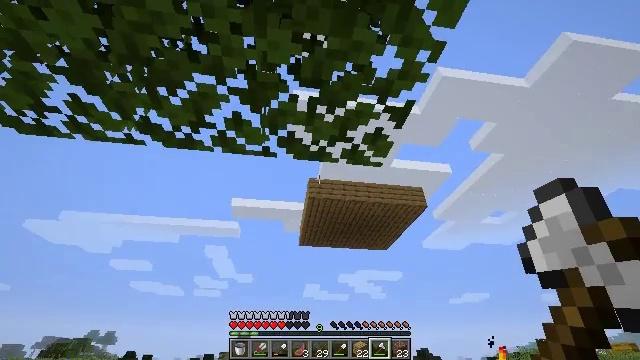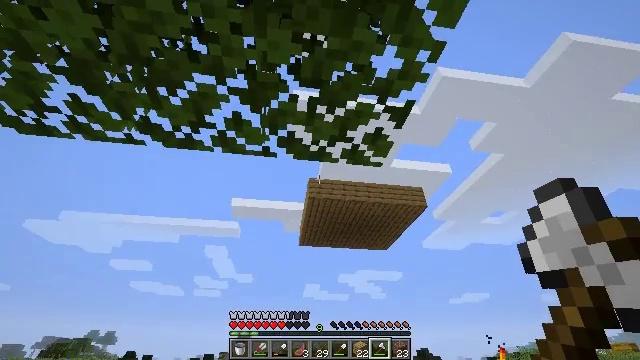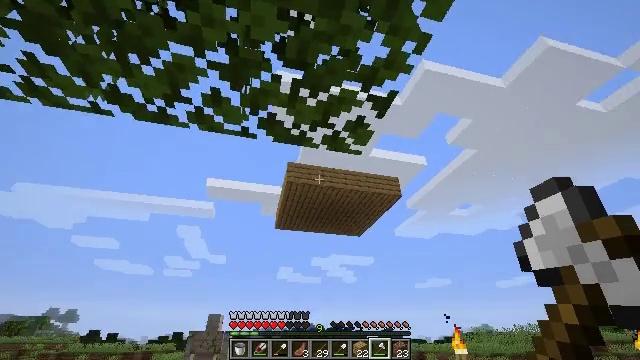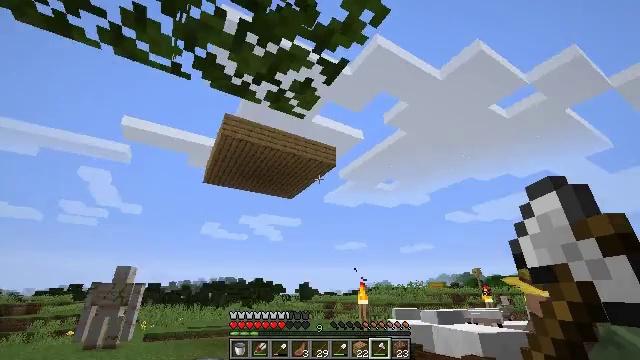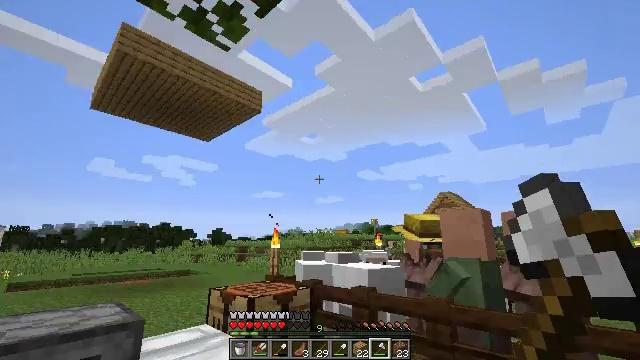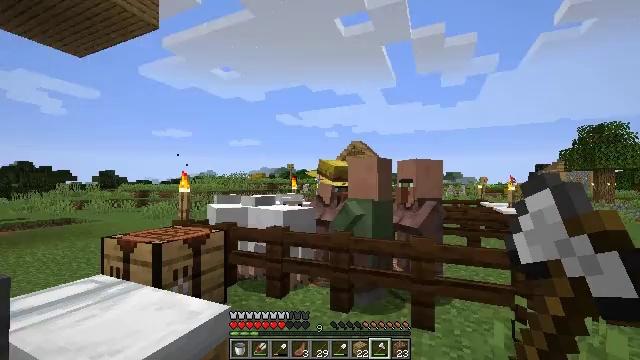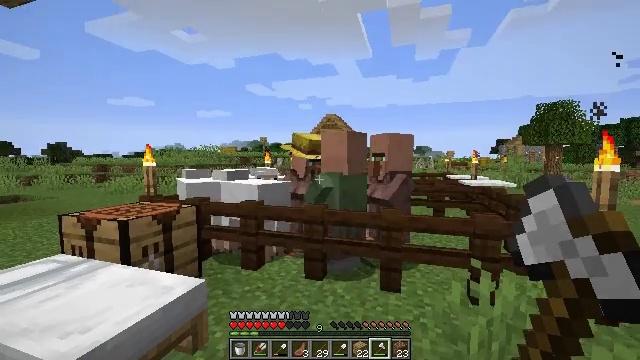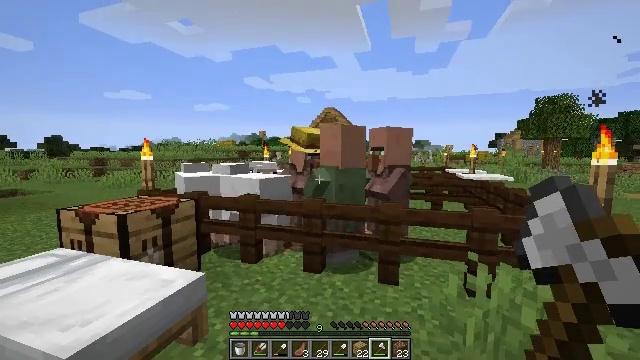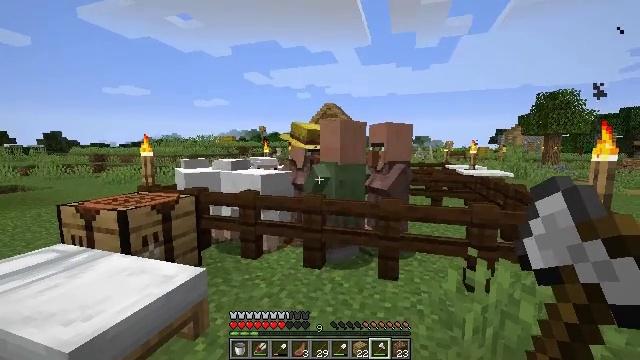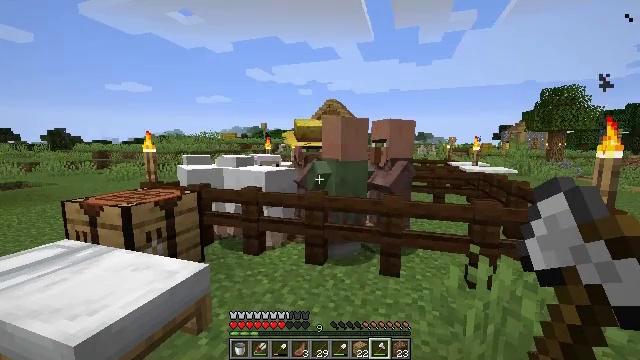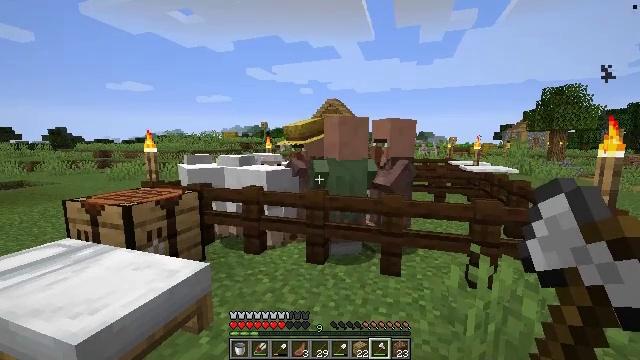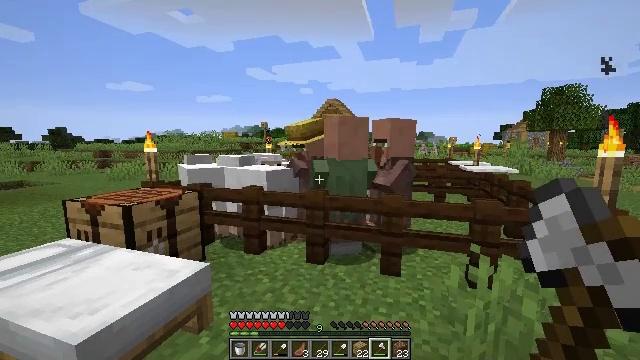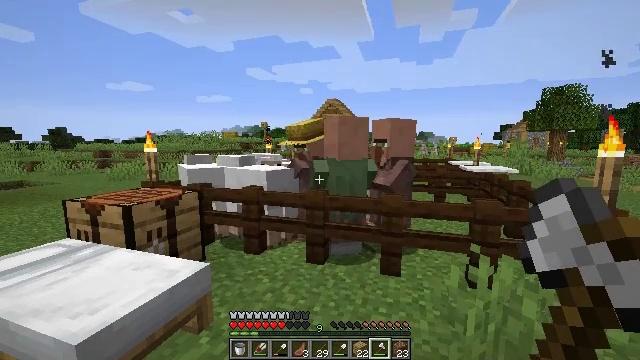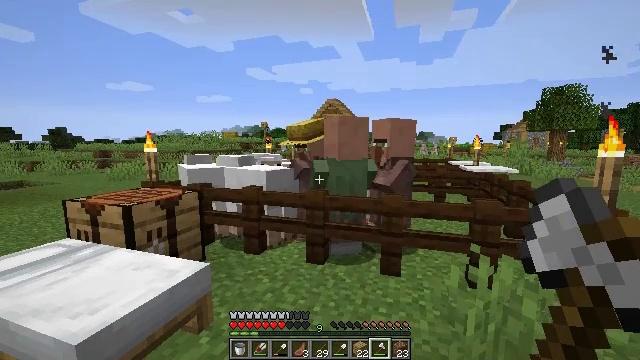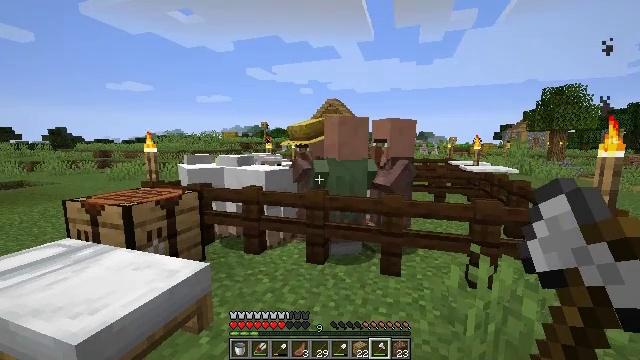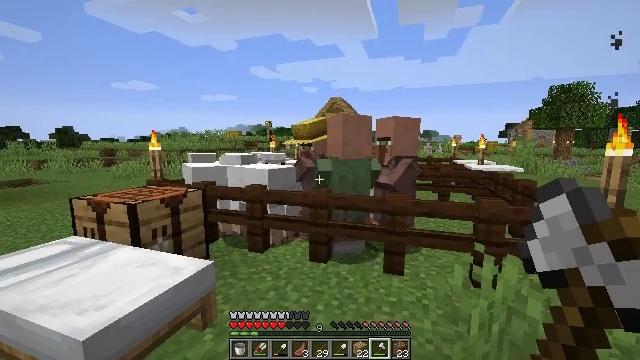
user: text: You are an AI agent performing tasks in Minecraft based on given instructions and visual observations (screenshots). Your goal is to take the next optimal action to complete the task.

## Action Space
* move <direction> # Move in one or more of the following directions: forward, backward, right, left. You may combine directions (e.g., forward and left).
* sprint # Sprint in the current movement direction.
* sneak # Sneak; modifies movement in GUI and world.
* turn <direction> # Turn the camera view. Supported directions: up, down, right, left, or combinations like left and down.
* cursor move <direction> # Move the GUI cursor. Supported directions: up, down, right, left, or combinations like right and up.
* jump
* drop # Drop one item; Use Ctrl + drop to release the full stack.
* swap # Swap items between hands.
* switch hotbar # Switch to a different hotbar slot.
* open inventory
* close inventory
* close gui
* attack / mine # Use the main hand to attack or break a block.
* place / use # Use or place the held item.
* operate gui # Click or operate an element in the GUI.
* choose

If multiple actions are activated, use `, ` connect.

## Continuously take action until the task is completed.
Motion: motion action
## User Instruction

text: Gather materials from the dark oak fence.
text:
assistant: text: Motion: no_op
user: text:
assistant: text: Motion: turn right and down
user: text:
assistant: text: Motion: turn right and down
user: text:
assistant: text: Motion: turn right and down
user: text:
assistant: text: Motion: turn right and down
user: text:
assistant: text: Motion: turn right and down
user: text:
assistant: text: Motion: turn down
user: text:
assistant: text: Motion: no_op
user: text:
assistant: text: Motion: no_op
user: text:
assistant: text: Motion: no_op
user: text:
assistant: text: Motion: no_op
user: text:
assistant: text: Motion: no_op
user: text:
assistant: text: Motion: no_op
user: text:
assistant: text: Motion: no_op
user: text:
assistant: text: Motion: no_op
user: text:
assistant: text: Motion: no_op
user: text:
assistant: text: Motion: no_op
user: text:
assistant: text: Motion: no_op
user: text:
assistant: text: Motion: no_op
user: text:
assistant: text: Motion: no_op
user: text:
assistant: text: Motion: no_op
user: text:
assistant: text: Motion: no_op
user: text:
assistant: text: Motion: no_op
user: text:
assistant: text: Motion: no_op
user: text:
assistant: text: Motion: no_op
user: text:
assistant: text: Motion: no_op
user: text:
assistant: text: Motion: no_op
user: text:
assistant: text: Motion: no_op
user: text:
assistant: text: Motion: no_op
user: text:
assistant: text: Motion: no_op